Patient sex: M
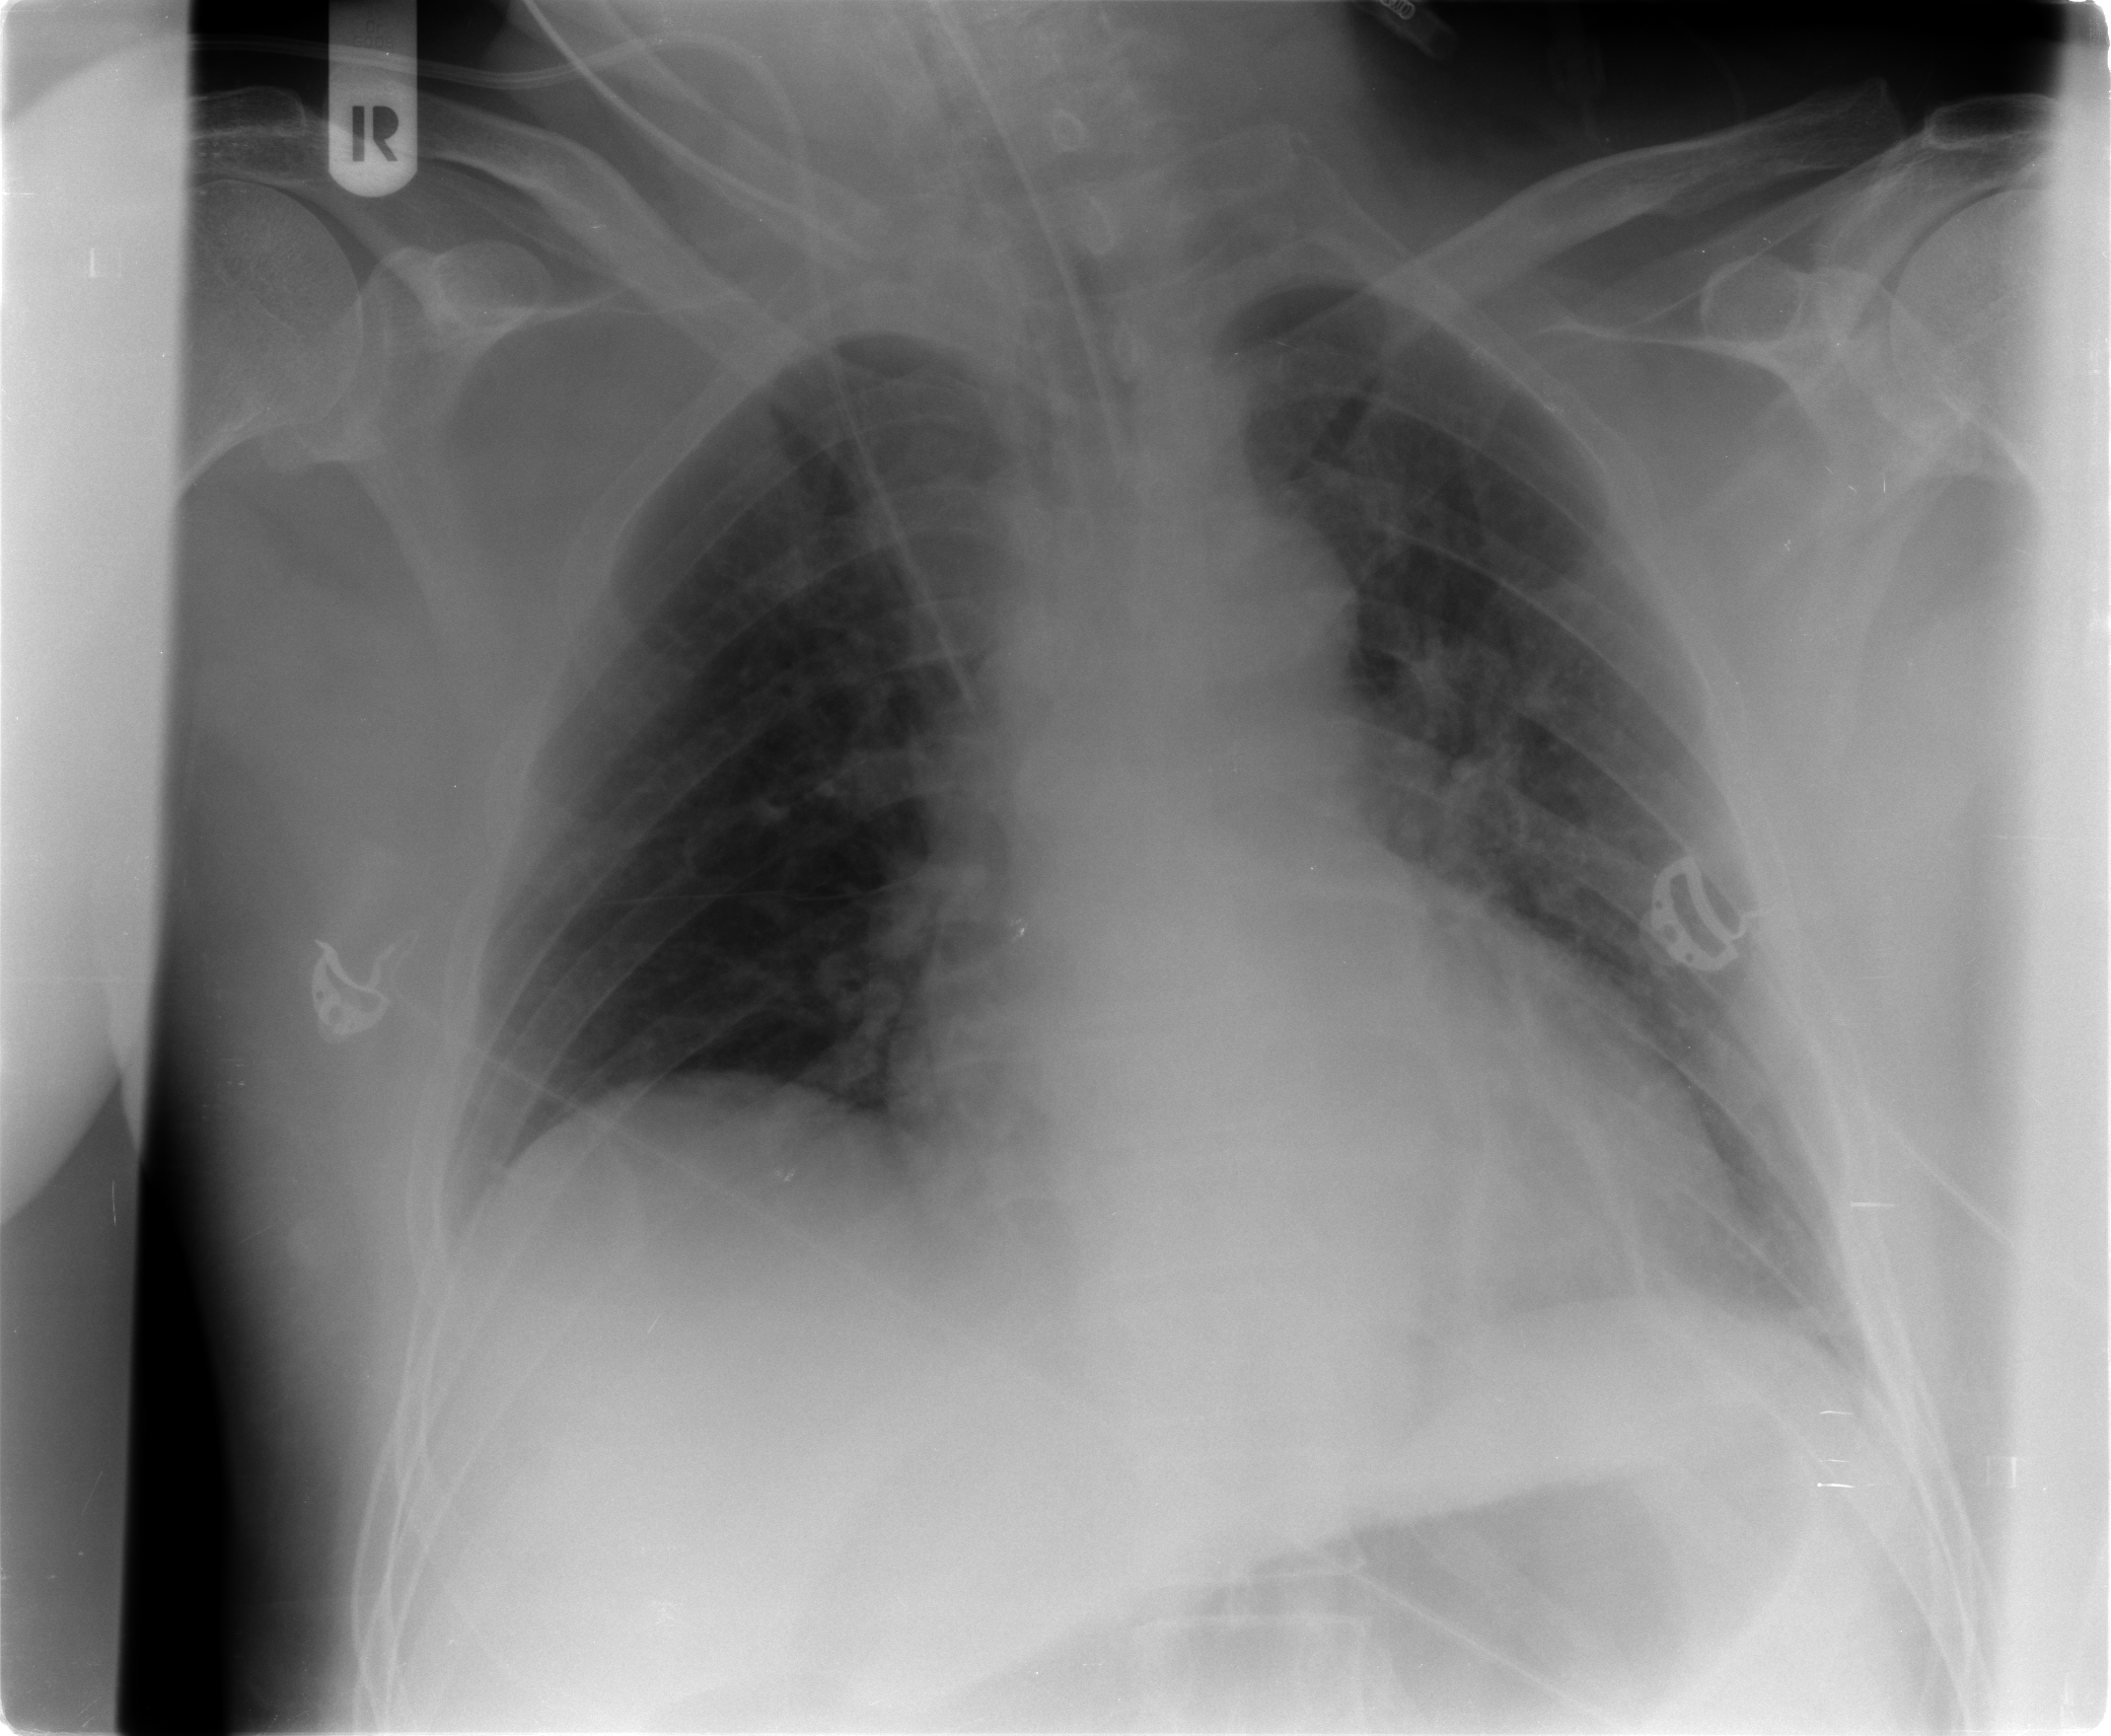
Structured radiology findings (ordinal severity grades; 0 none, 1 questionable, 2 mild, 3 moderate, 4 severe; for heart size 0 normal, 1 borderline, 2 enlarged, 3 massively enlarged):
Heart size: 1
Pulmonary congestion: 1
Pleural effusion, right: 0
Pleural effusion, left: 0
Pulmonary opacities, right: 0
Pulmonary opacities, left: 0
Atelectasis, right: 0
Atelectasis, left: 1